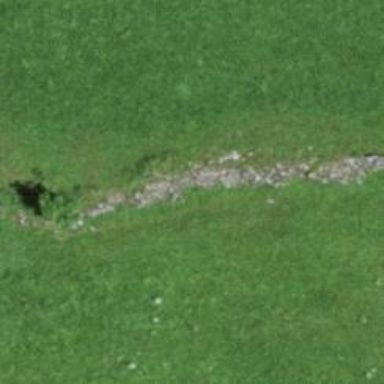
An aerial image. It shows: Dry stone wall barrier.